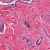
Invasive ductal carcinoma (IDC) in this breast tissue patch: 0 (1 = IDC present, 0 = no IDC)